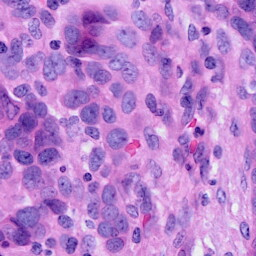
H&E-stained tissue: Ovarian